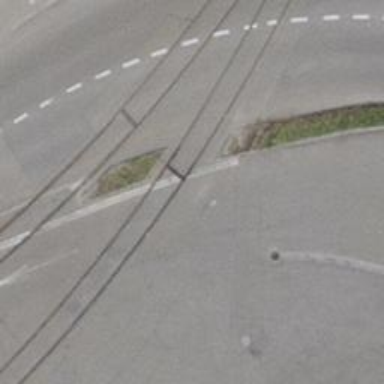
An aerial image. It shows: Single railway spur track.